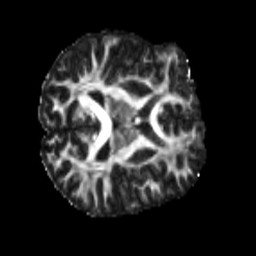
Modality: FA
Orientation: axial
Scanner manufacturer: siemens
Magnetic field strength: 3 T
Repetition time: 4 s
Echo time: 0.0594 s